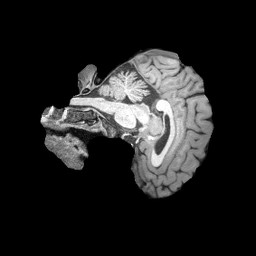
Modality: T1w
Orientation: sagittal
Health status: healthy